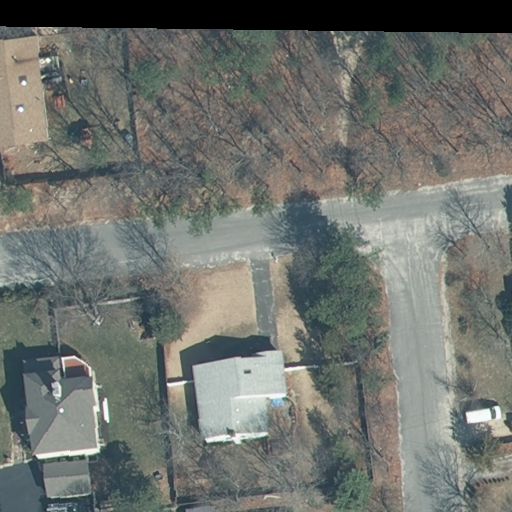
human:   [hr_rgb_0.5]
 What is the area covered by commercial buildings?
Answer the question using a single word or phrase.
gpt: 0m2

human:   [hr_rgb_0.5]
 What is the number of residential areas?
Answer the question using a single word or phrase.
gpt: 1

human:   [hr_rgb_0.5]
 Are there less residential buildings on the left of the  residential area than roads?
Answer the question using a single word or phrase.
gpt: no

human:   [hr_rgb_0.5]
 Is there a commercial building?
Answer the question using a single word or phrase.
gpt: no

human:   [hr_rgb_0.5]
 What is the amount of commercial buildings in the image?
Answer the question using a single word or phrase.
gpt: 0

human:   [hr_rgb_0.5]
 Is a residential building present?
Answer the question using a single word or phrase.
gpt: yes

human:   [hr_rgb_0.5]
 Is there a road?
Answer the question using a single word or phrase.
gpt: yes

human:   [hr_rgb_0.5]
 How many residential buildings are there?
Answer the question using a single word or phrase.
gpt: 5

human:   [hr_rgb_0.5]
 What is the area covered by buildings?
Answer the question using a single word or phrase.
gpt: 957m2

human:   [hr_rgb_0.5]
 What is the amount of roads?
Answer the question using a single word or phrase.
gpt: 2

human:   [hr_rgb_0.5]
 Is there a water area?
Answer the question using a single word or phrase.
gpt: no

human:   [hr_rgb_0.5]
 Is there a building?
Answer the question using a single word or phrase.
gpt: yes

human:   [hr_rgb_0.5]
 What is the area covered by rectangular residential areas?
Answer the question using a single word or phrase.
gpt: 10656m2

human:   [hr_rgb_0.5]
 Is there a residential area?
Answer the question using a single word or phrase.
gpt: yes

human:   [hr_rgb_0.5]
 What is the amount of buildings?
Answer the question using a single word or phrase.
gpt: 5

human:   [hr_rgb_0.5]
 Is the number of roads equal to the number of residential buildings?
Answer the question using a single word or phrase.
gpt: no

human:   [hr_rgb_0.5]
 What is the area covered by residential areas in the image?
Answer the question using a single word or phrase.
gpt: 10656m2

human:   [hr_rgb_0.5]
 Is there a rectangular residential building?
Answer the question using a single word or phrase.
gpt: yes

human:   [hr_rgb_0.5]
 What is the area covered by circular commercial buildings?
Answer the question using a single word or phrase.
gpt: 0m2

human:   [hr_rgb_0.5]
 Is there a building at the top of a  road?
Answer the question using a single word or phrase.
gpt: yes

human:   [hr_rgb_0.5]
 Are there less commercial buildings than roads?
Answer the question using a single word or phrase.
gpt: yes

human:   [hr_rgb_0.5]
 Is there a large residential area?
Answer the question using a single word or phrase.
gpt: yes

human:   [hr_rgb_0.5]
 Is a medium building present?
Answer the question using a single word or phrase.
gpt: yes

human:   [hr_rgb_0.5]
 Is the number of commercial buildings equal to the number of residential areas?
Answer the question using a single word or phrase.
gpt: no

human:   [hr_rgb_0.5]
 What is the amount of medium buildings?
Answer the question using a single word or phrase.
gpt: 4

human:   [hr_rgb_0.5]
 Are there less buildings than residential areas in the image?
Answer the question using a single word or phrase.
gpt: no

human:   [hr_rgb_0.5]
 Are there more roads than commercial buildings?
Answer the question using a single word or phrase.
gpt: yes

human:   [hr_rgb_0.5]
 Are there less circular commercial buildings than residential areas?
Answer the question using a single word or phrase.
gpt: yes

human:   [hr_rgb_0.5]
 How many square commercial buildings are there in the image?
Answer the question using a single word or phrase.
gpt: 0

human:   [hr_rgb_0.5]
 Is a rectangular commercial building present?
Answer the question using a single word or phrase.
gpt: no

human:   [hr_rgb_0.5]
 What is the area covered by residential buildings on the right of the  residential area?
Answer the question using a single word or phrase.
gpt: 0m2

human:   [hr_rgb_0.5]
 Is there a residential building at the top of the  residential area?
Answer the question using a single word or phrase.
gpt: yes

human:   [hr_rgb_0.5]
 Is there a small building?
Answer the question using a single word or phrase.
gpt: yes

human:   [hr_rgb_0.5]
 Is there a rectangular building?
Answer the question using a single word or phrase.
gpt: yes

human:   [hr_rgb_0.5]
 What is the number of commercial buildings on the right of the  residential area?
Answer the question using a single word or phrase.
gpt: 0

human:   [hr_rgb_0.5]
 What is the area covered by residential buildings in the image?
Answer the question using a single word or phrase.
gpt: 957m2

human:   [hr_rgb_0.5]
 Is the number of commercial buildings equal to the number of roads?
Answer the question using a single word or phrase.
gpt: no

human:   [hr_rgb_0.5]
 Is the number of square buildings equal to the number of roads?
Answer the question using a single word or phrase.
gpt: no

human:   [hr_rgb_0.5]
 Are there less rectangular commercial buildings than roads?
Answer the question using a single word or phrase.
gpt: yes

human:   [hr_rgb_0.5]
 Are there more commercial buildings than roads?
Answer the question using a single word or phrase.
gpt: no

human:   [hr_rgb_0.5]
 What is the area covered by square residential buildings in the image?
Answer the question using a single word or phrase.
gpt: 0m2

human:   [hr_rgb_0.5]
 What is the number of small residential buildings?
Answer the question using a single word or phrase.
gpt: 1

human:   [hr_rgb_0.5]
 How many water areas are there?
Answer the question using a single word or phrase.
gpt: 0

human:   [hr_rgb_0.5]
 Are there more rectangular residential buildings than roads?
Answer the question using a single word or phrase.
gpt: no

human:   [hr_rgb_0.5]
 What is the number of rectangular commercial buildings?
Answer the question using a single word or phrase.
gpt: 0

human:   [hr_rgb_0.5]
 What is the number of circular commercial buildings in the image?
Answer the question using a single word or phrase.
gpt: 0

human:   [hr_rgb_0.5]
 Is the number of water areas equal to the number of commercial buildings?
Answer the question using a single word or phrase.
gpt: yes

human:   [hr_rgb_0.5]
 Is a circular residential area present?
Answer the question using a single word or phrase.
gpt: no

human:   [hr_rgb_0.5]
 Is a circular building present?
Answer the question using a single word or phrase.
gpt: no

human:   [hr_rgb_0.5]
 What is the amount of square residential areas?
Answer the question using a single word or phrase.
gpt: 0

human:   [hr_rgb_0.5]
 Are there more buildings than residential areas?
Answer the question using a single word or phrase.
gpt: yes

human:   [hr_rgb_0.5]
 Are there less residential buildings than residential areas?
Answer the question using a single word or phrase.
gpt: no

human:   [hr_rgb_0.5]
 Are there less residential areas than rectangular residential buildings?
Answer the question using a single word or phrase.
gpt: yes

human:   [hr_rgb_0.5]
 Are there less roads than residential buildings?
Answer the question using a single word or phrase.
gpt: yes

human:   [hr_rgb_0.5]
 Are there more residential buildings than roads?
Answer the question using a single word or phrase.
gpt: yes

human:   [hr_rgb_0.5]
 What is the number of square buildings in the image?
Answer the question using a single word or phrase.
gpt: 0

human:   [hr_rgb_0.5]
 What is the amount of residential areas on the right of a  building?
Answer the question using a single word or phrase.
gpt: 1

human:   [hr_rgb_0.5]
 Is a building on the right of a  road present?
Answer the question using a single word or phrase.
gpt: yes

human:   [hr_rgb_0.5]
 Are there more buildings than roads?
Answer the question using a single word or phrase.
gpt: yes

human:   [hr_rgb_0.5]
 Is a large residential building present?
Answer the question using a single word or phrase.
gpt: no

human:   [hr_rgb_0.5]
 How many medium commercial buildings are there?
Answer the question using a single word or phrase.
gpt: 0

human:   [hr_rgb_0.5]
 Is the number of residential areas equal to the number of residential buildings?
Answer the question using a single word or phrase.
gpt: no

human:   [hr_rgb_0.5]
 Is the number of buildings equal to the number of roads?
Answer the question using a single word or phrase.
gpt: no

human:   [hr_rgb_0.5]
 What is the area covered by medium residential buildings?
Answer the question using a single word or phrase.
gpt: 899m2